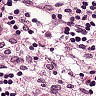
Metastatic tissue present: no